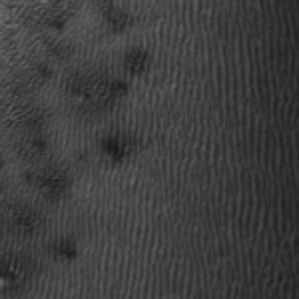
Label: frost